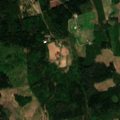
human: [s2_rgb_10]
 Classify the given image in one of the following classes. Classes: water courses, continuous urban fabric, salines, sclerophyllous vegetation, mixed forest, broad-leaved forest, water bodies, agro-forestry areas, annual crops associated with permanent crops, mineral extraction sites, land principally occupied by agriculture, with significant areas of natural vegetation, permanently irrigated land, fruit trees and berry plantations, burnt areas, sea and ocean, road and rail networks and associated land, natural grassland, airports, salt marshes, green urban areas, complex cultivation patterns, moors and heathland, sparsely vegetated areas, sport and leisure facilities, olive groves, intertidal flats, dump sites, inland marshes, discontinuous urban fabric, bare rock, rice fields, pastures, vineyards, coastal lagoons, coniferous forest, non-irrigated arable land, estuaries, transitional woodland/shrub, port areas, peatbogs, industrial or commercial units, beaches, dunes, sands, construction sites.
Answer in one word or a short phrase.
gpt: coniferous forest, mixed forest, transitional woodland/shrub